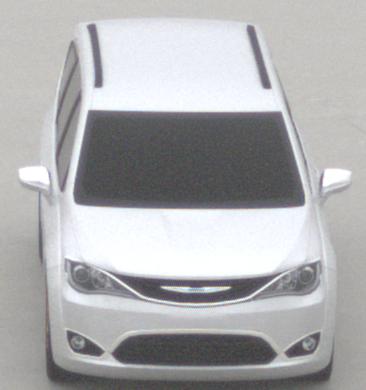
Make: Chrysler
Model: Pacifica
Detailed model: -
Model produced from: 2016
Model produced until: 2020
Doors: 5
Color: white
Road condition: dry road
Daytime: midday
Contrast: low contrast